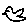
Label: bird